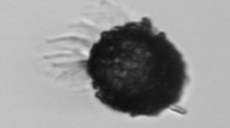
Label: Stenosemella_pacifica